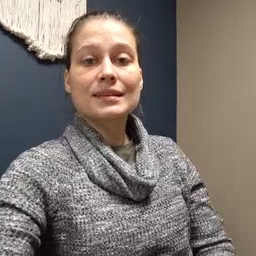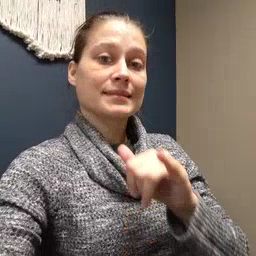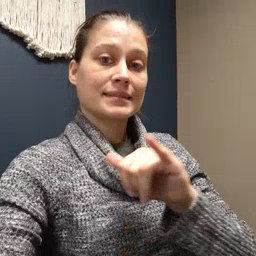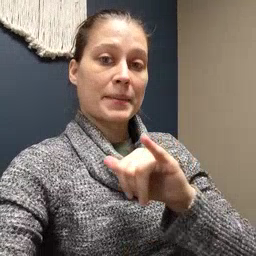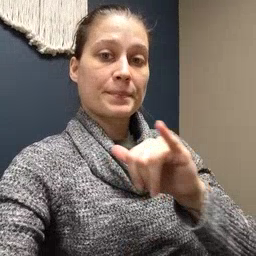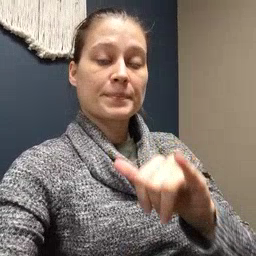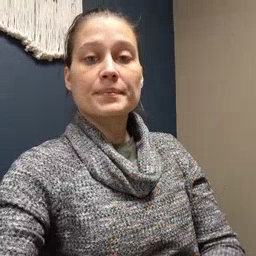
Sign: same